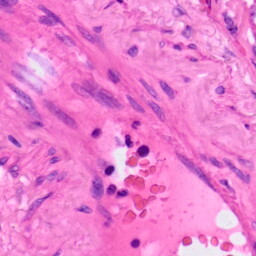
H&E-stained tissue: Lung